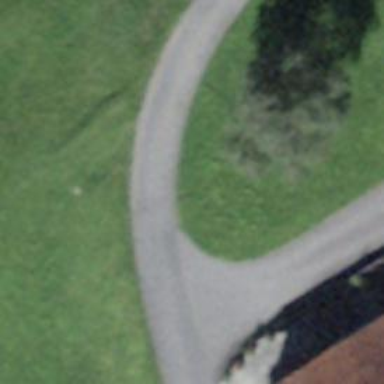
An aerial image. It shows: Well-maintained track road with grade 1 tracktype.